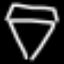
Label: diamond